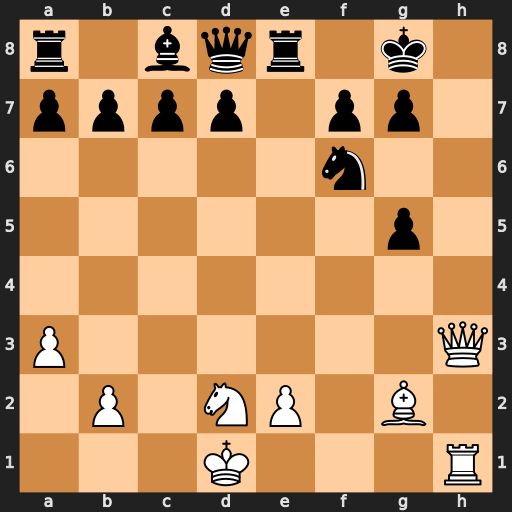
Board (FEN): r1bqr1k1/pppp1pp1/5n2/6p1/8/P6Q/1P1NP1B1/3K3R
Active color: w
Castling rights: -
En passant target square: -
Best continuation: Qh8#